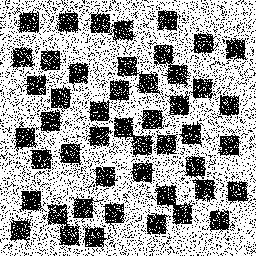
Squares: 48
Triangles: 0
Stars: 0
Total shapes: 48